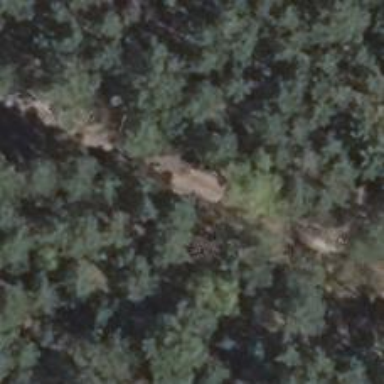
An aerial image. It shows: Compacted track road with grade3 tracktype.